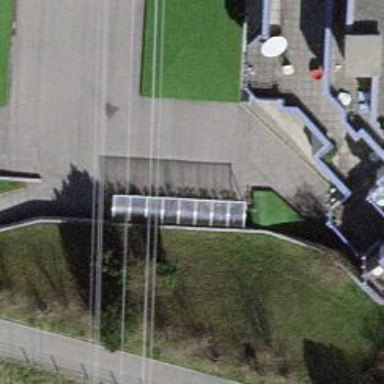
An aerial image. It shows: Bicycle parking facility.